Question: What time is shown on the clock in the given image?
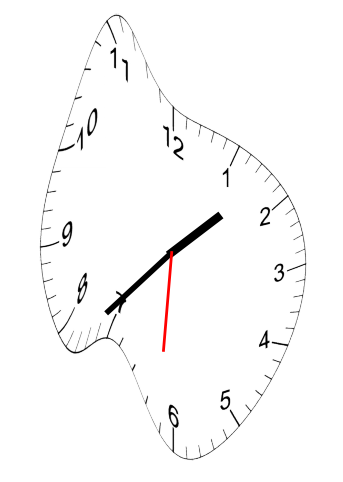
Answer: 01:37:31